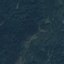
Land use / land cover class: Forest